Question: In Xcode 6, I clicked: Xcode -> Preferences -> Accounts
I've shoosen my account and then clicked on "settings wheel in the bottom left corner and then : export accounts...
I've set name and password for the exported account and clicked save and I've got this message:

Have you an idea how can export account to import it on another mac?
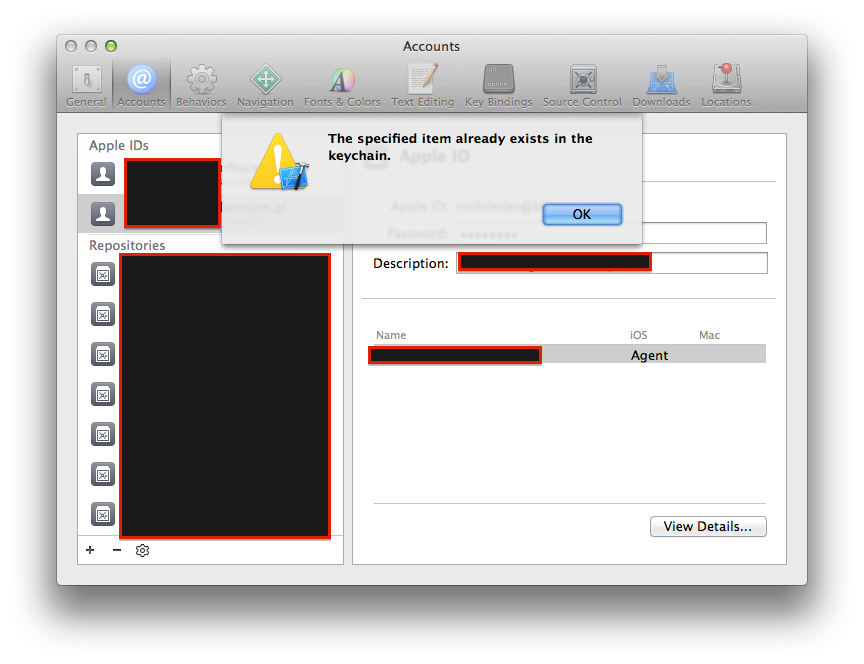
Answer: The signing identity is a private key in the keychain on the Mac that made the certificate request to Apple. Determining which is the correct private key may take trial and error if the names and descriptions do not help.
Export the private key from /Applications/Utilities/"Keychain Access".
Import that private key to "Keychain Access" on the other Mac you want authorized to sign the app.
After verifying the private key works on the destination Mac, you may want to delete the private key from the original Mac for security.